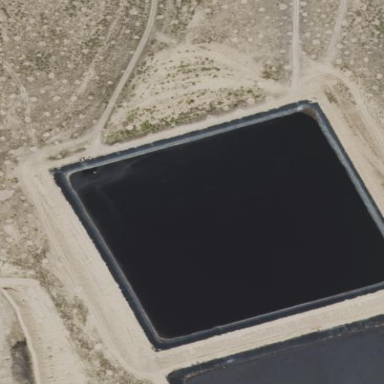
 classified as sewage reservoir in its type."